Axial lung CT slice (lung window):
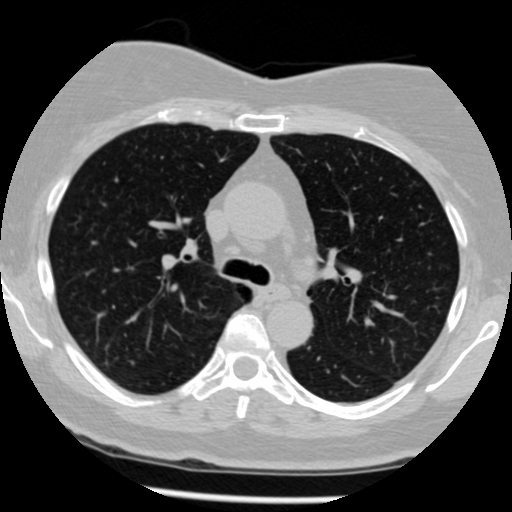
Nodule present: no